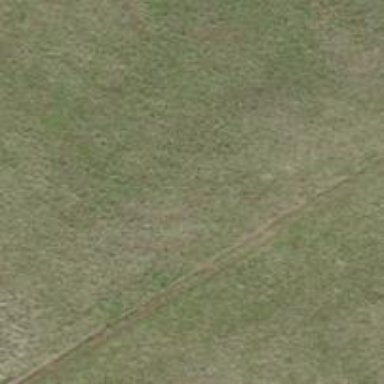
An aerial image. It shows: Path.